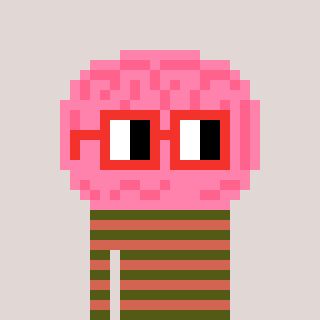
a pixel art character with square red glasses, a brain-shaped head and a peachy-colored body on a warm background